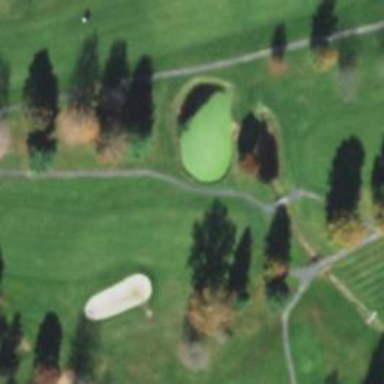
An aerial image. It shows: Golf hole.